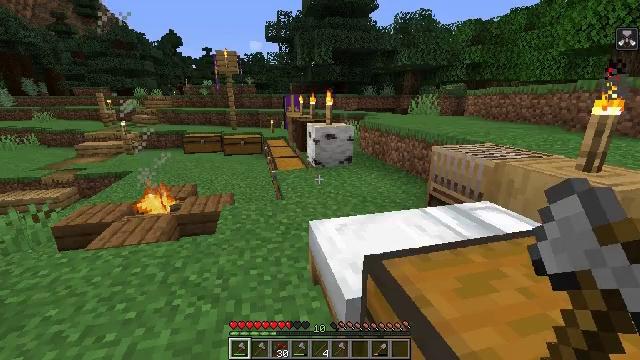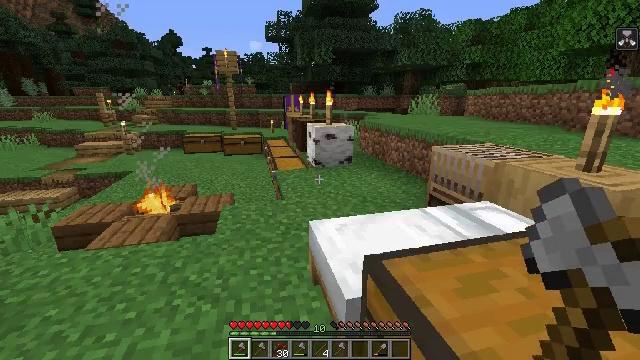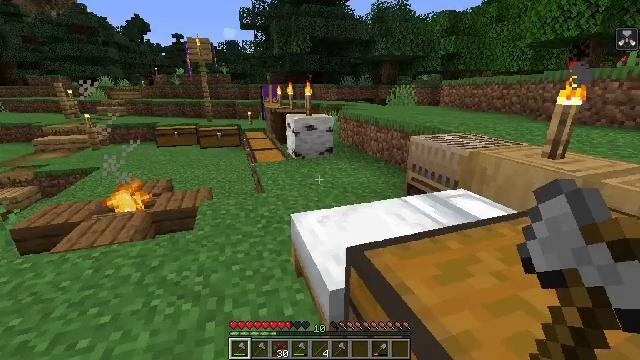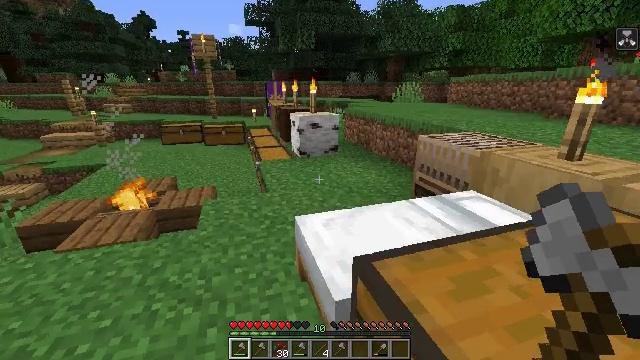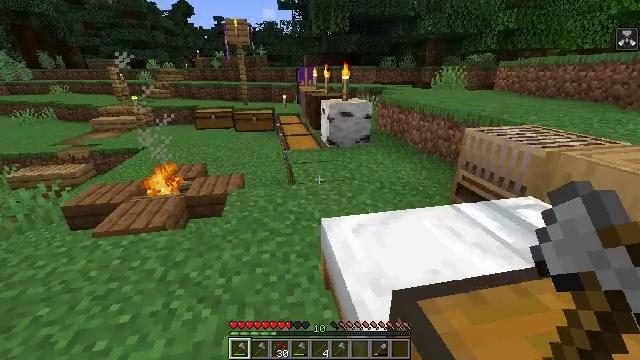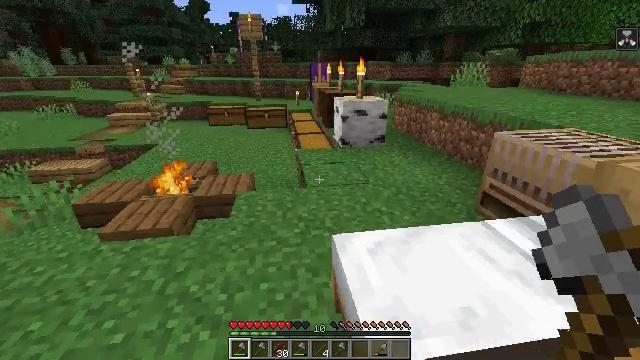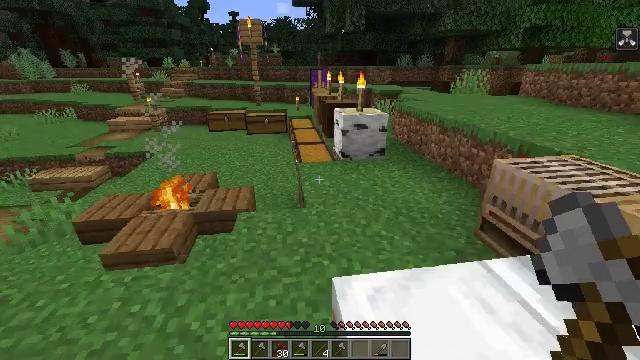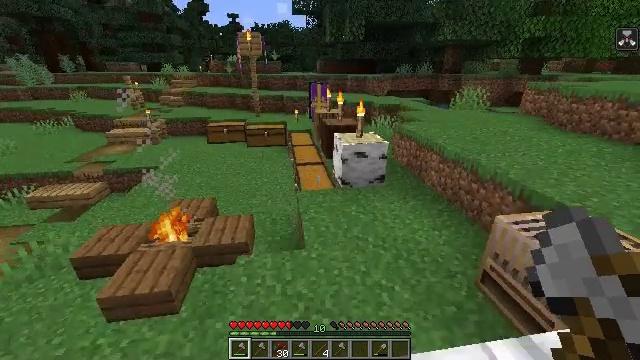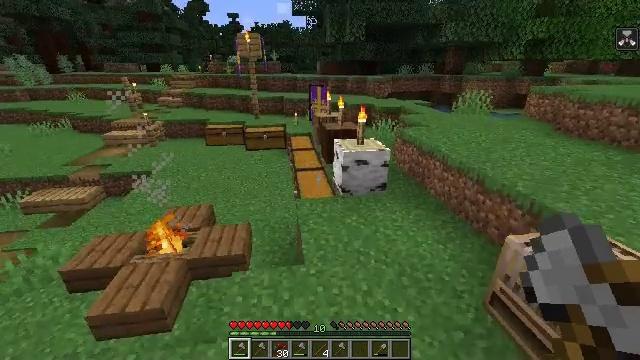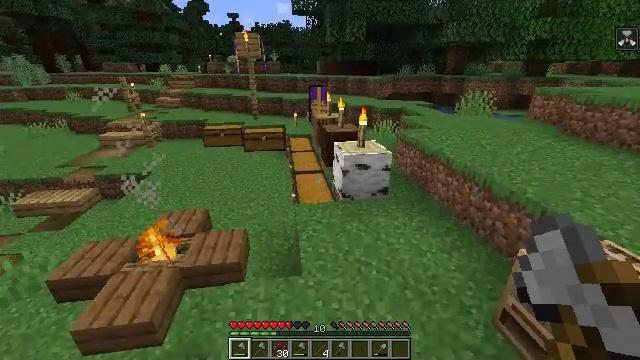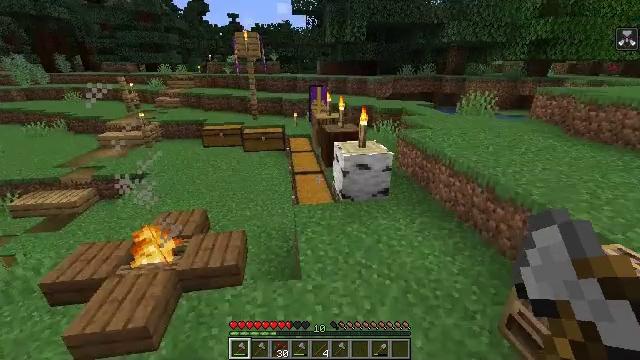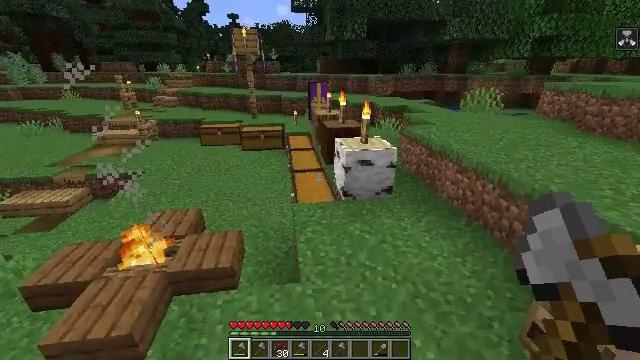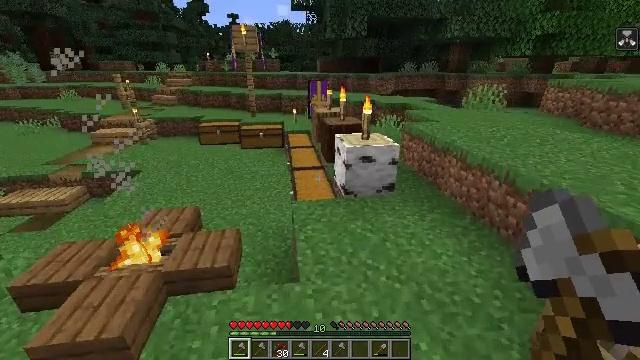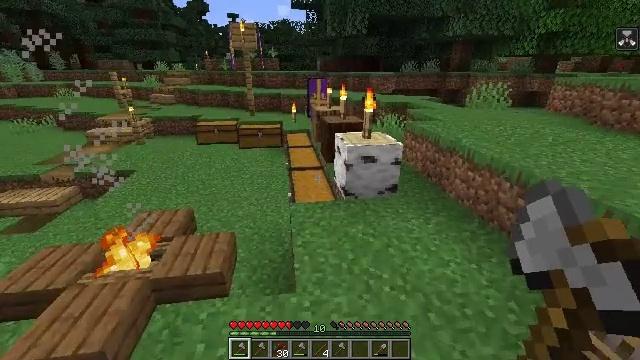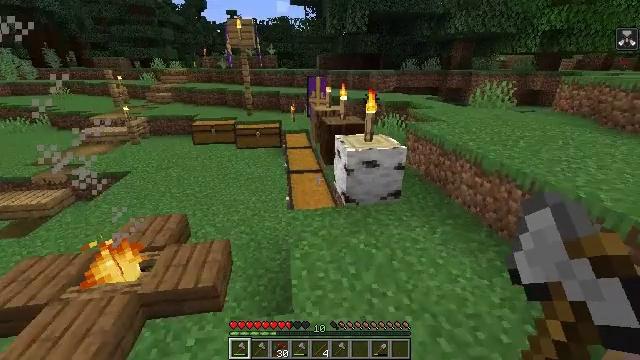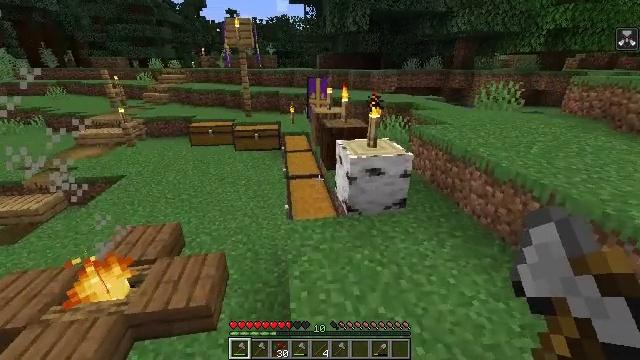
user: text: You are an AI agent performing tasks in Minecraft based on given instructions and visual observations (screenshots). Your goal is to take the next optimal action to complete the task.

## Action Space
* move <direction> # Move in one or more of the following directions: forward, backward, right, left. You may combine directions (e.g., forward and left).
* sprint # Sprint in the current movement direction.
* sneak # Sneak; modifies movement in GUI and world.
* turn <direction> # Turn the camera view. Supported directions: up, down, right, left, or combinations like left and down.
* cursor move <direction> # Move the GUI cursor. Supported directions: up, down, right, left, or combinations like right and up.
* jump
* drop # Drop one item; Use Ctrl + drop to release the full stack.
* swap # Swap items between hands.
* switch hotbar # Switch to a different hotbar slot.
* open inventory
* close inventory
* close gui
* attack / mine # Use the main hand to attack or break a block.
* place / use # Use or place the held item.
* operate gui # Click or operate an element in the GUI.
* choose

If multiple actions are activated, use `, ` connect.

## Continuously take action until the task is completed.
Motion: motion action
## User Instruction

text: Gather the chest from its place.
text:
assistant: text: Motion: no_op
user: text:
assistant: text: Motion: move forward, turn right and down
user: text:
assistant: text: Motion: move forward, turn left
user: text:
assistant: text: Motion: move forward, turn left and down
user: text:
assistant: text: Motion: move forward, turn left
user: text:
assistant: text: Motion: move forward
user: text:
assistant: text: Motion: move forward
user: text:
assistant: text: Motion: move forward
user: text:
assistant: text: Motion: move forward
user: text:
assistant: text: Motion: move forward
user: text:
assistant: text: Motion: move forward
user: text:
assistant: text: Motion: move forward
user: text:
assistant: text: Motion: move forward
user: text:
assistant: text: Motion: move forward
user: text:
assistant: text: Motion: move forward
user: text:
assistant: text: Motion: move forward
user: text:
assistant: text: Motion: move forward
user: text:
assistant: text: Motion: move forward
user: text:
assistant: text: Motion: move forward, turn left and down
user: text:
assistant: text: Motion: move forward, turn left and down
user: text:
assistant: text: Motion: move forward, turn left and down, use / place
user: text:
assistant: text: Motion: move forward, use / place
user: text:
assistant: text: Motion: move forward, use / place
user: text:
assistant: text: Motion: move forward
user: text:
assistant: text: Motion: move forward
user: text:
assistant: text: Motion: move forward, open gui
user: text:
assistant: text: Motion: move forward
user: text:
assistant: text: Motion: move forward
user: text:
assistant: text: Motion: move forward
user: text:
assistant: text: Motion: move forward